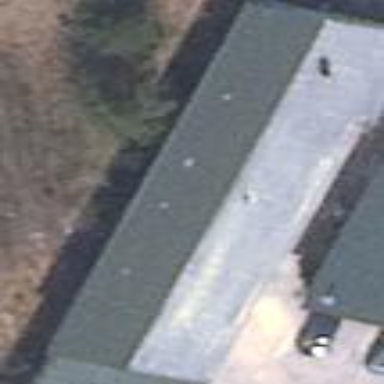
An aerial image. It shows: Industrial building.